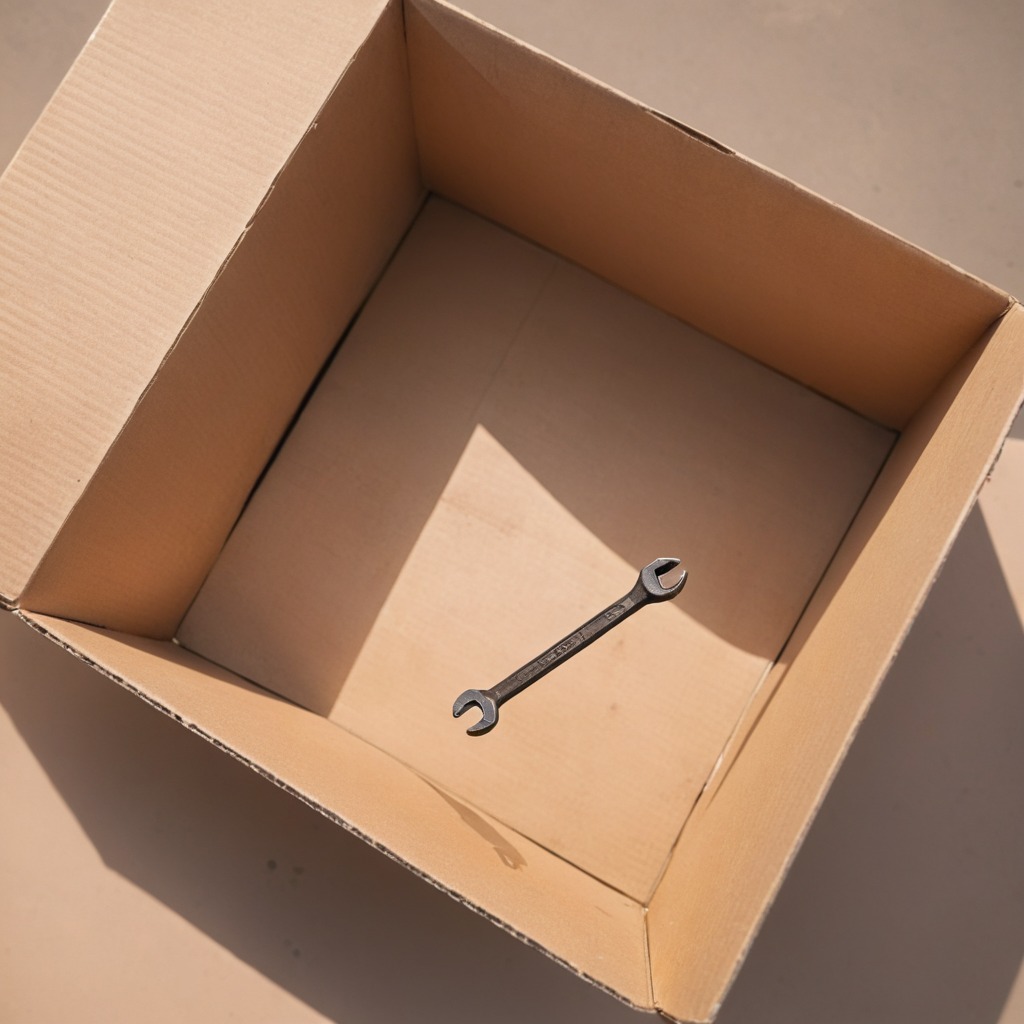
An wrench is lying on a clean dry cardboard box surface in an outdoor workshop during daytime bright natural light soft shadows slightly creased but